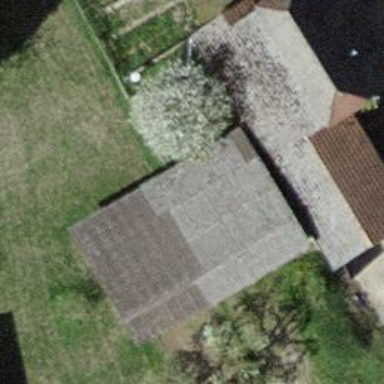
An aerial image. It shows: Barn.